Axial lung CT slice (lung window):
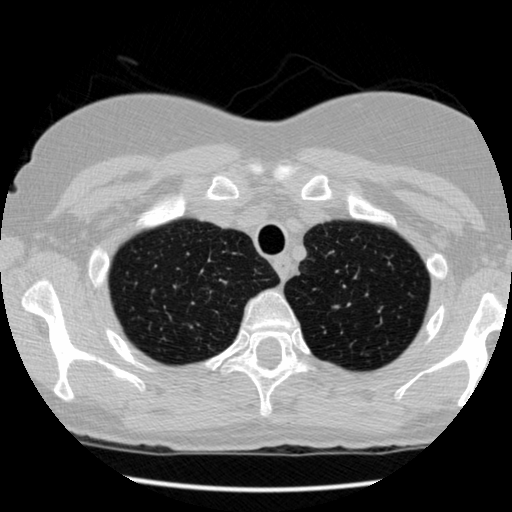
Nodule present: no